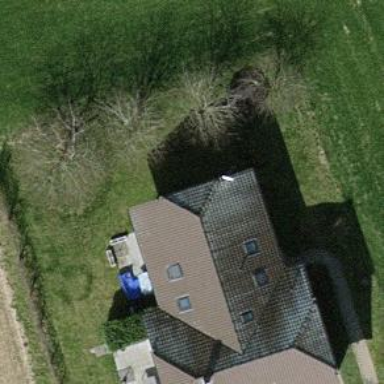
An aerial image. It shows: Simple house.